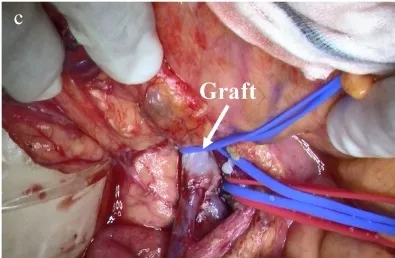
Intraoperative findings. (c) After ligation of ICV and thrombectomy, greater saphenous vein grafting was performed.
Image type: medical_photograph (other_medical_photograph)